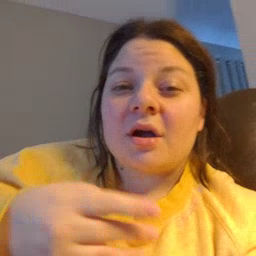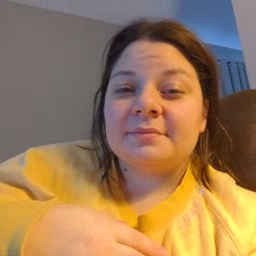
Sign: fall